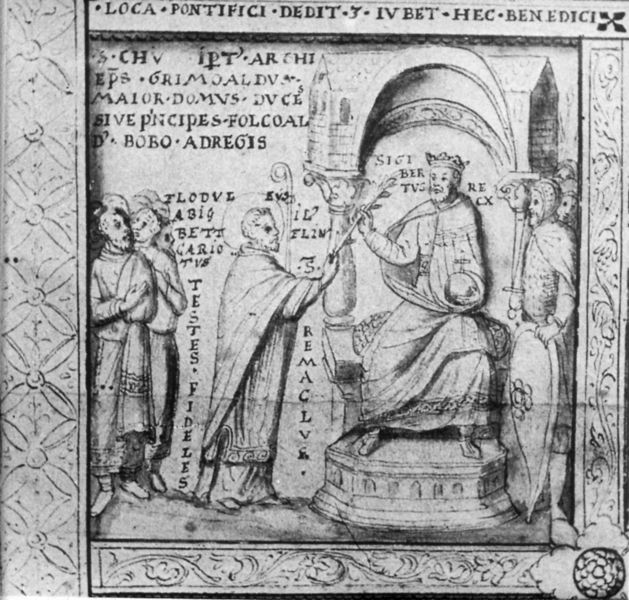
Titel: Nachzeichnung vom Remaklus - Retabel
Institution: Liège; Archives de L’Ètat
Schlagwörter: säule, zeichnung, krone, schrift, bogen, könig, ornamente, podest, schild, zweig, schwert, ritter, reichsapfel